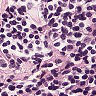
Metastatic tissue present: no